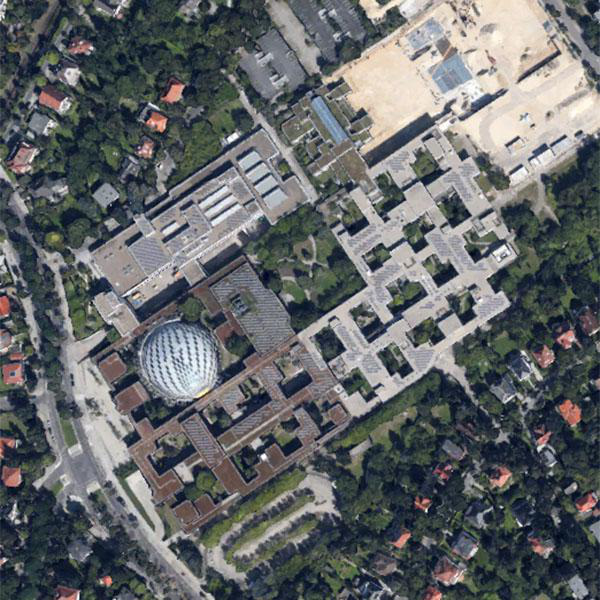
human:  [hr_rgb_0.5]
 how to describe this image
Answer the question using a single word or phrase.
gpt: dense residential